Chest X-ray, PA view. Patient: 23 years old, sex F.
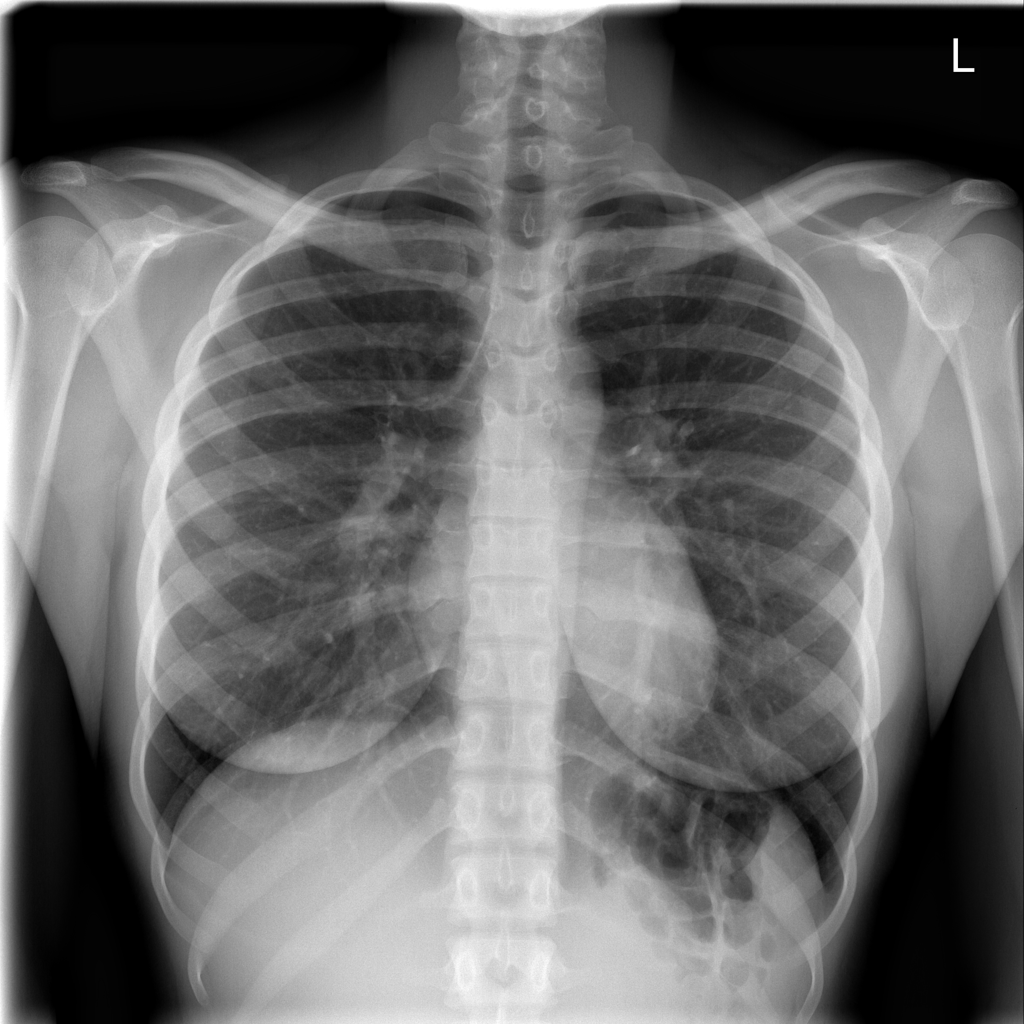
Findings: No Finding